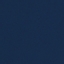
Label: SeaLake